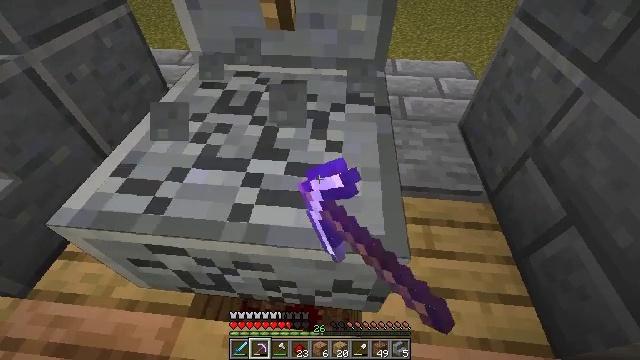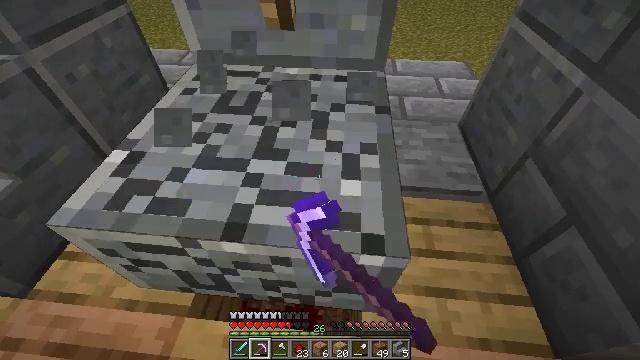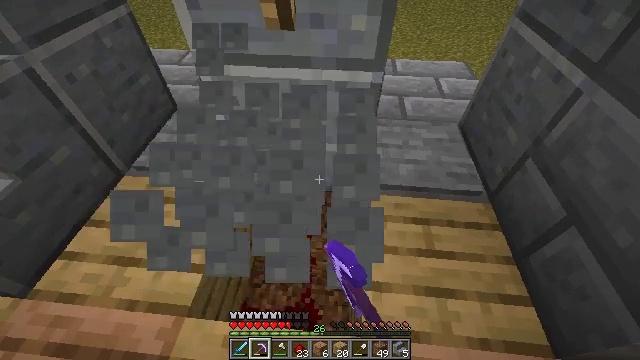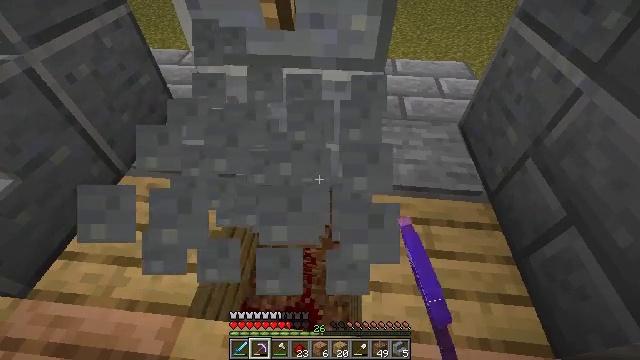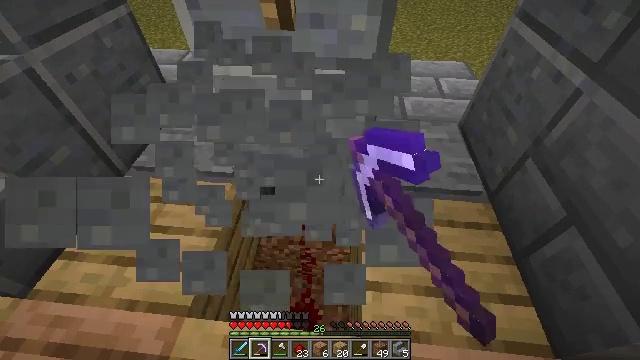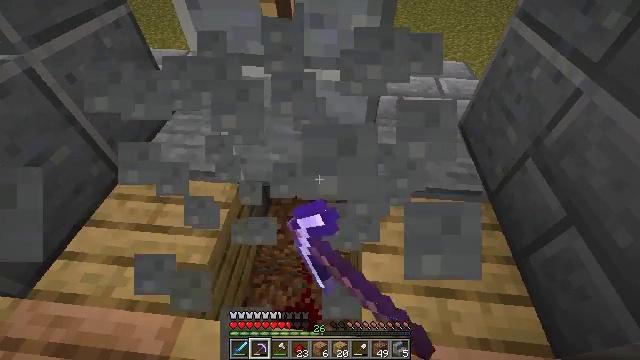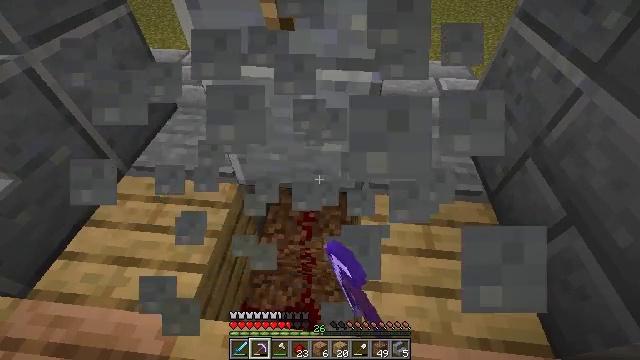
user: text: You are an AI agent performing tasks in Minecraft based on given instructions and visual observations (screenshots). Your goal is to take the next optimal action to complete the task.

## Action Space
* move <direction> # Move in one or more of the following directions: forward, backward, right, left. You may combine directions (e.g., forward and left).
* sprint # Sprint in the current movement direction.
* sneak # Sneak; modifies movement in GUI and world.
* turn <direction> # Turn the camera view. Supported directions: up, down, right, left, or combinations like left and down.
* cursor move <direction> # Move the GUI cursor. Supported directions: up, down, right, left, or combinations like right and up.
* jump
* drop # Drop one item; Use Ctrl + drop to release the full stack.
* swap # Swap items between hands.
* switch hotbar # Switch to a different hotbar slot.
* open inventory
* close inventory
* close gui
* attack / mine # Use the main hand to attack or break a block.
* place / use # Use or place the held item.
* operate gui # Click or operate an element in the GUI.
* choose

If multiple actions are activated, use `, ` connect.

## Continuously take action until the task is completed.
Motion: motion action
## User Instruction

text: Mine polished andesite stairs
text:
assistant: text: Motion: attack / mine
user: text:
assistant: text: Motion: attack / mine
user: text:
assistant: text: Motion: attack / mine
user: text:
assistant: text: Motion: no_op
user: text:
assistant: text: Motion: no_op
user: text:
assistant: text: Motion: no_op
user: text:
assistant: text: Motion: no_op